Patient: sex F, age 43
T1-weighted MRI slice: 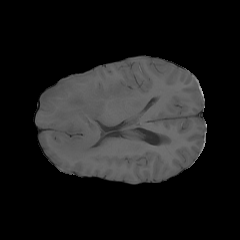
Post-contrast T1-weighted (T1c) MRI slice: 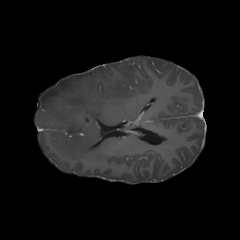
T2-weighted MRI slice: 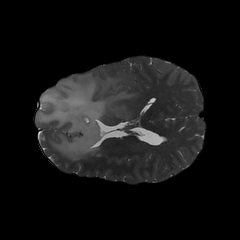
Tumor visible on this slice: yes
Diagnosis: Astrocytoma, IDH-mutant
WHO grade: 3